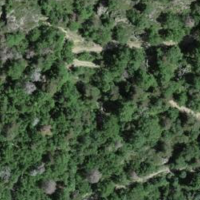
EUNIS habitat code: 43
Species observed at this site:
Clinopodium vulgare